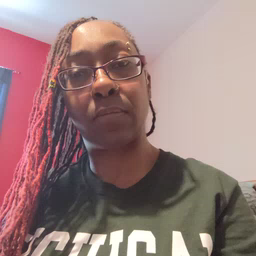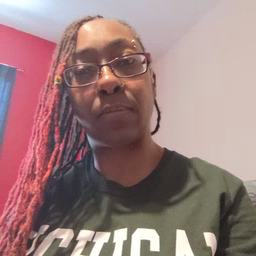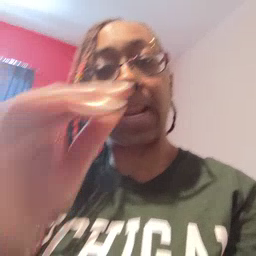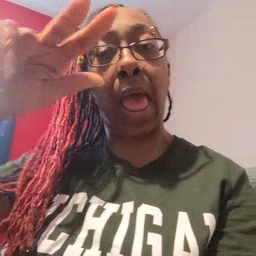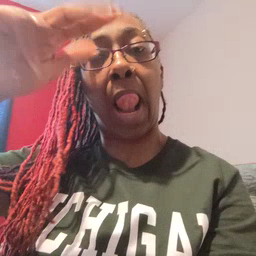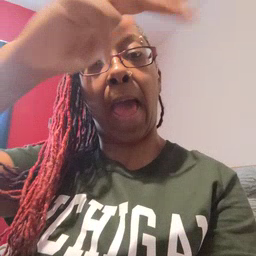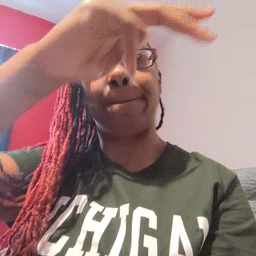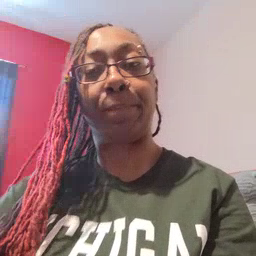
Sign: helicopter